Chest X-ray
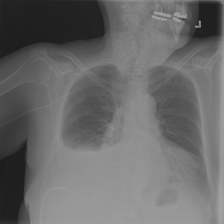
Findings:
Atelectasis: negative
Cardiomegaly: positive
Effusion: positive
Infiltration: negative
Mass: negative
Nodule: negative
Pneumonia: negative
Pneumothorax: negative
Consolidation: negative
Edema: negative
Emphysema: negative
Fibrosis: negative
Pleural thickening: negative
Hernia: negative